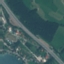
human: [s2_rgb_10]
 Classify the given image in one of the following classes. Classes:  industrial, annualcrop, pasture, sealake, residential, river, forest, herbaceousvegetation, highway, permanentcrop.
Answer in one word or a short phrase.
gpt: Highway